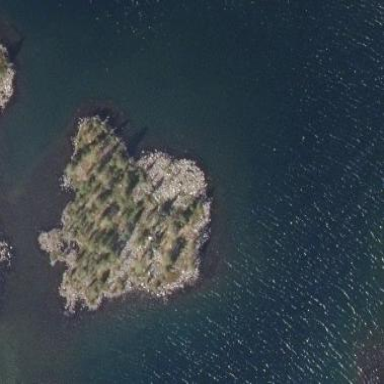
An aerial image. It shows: Islet.